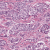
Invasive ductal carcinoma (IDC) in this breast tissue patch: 1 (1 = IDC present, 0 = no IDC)